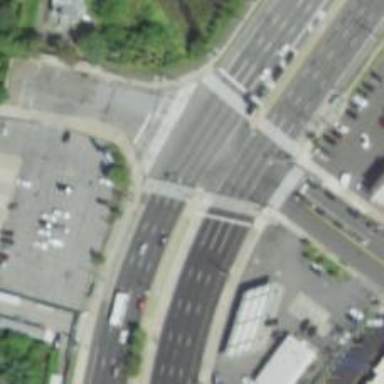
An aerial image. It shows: Footway that serves as traffic island.